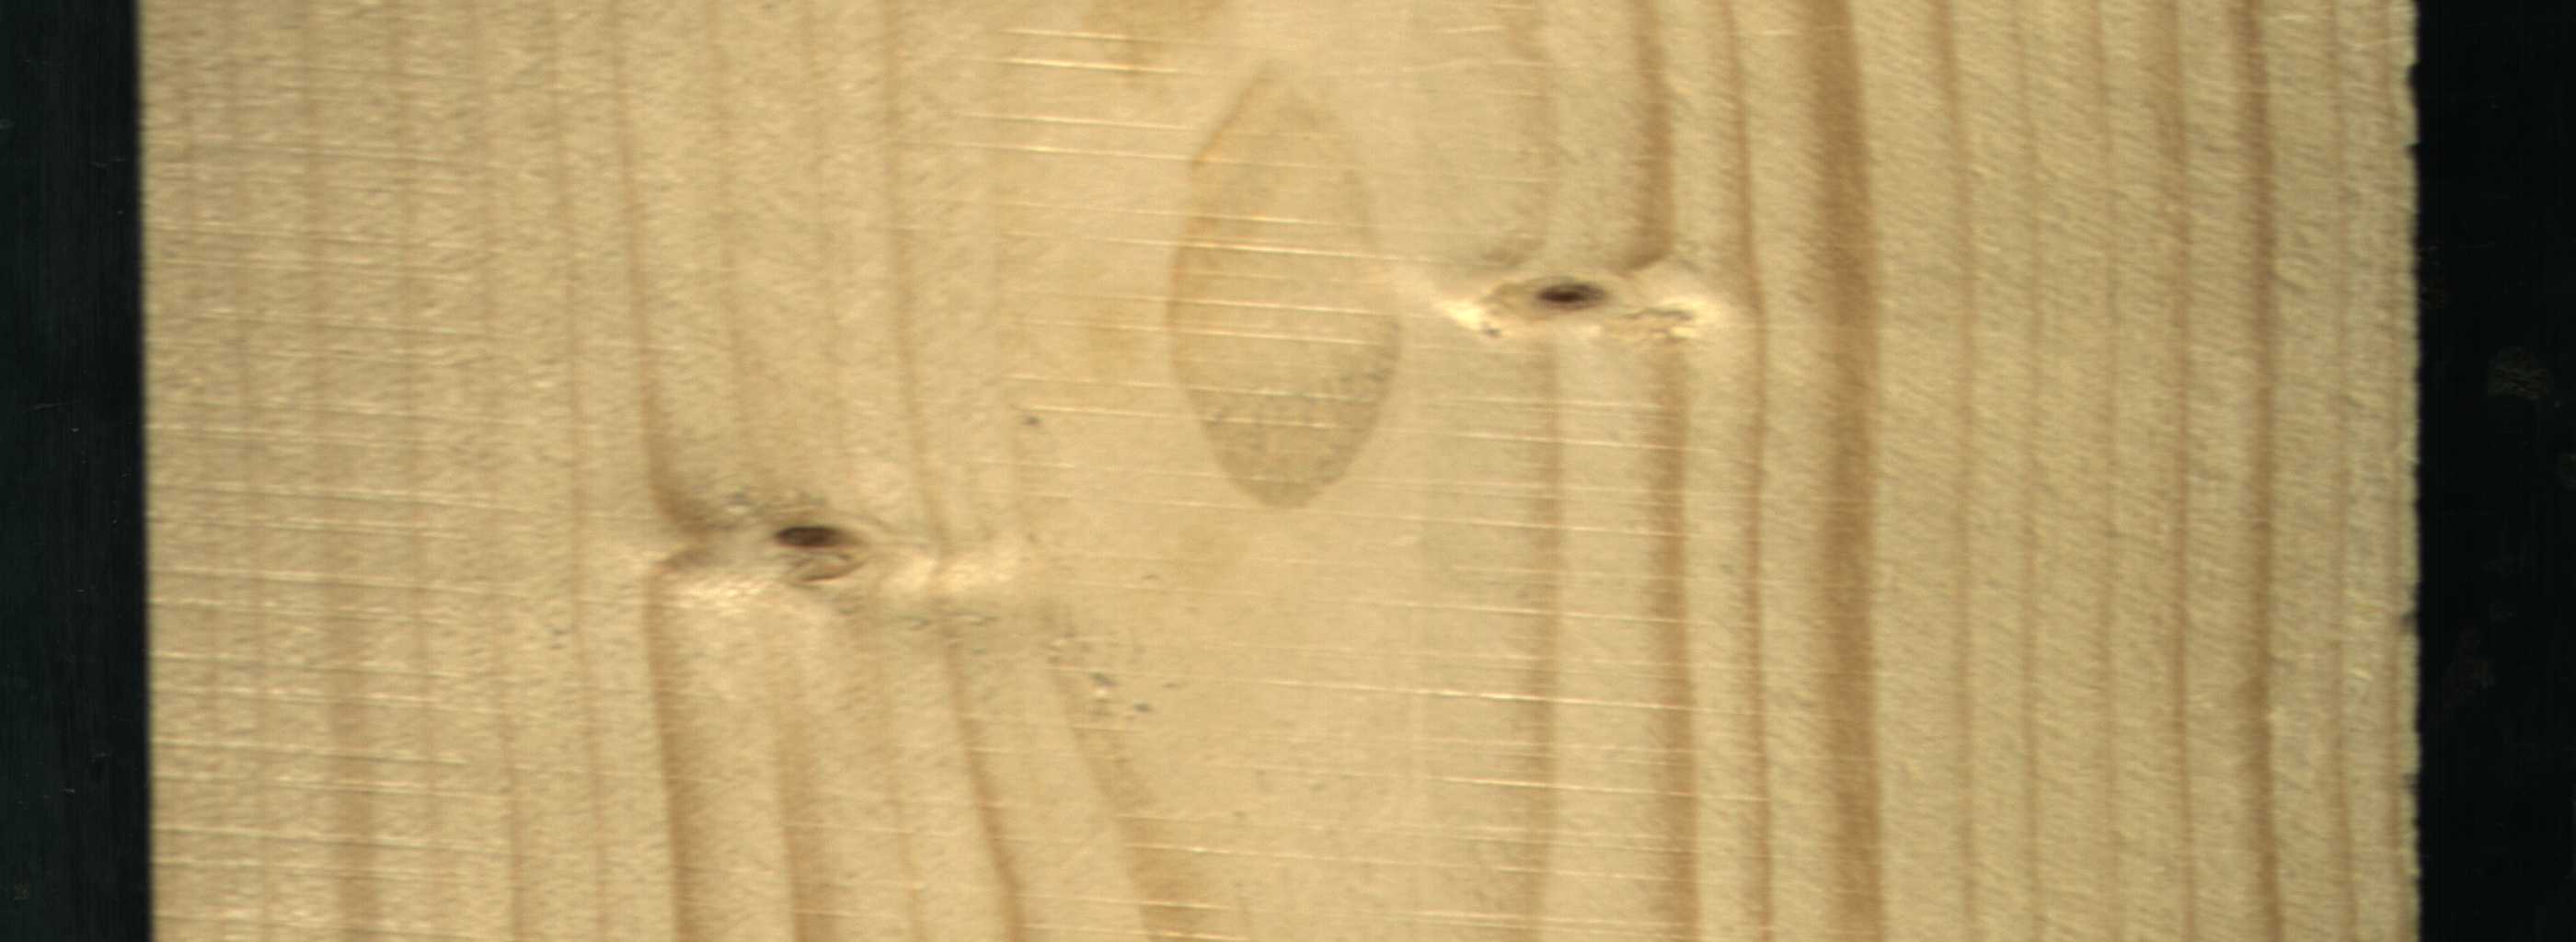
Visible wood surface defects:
Live_Knot
Live_Knot